Question: There is a one J Frame in which i have put 2 panels & the Card layout is given to the both panels
by image J Frame having 2 panels one is
panel pane >>Where i an going to call panel1, panel2, panel3 where all that 3 panels have some controls like JtextField, jComboBox etc.
button pane >> in this the panel have button next & back when next is pressed (if panel pane Showing panel1 then) panel1 controls to be get validate
like that etc
code is as follow
'''
package Code;
/**
*
* @author Rohini
*/
import java.awt.*;
import javax.swing.*;
import java.awt.event.*;
public class InvoicePage extends JFrame implements ActionListener{
JLabel newInvoic, invoiceNol, invoiceNo;
JButton clinfoNext, payentryNext, termentryNext;
JButton clinfoBack, payentryBack, termentryBack;
JPanel buttonPane, clinfoBPane, payentryBPane, termentryBPane;
JPanel panelpane, client_info, invoice_entry, term_entry;
Container c = this.getContentPane();
CardLayout cardmain, cardbutton;
Font head = new Font("Times New Roman",Font.BOLD,20);
Font subheadb = new Font("Times New Roman",Font.BOLD,14);
Font subheadp = new Font("Times New Roman",Font.PLAIN,14);
public InvoicePage() throws HeadlessException {
super("Thane Bharat Sahakari Bank : New Invoice");
// initialization of variables
cardmain = new CardLayout();
cardbutton = new CardLayout();
newInvoic = new JLabel("New Invoice");
invoiceNol = new JLabel("Invoice No");
invoiceNo = new JLabel("DB Value of id");
clinfoNext = new JButton(" Next > > ");
payentryNext = new JButton(" Next > > ");
termentryNext = new JButton(" Next > > ");
clinfoBack = new JButton(" < < Back ");
payentryBack = new JButton(" < < Back ");
termentryBack = new JButton(" < < Back ");
buttonPane = new JPanel(cardbutton);
clinfoBPane = new JPanel(null);
payentryBPane = new JPanel(null);
termentryBPane = new JPanel(null);
panelpane = new JPanel(cardmain);
client_info = new clientInfo();
invoice_entry = new discription();
term_entry = new termentry();
// setting properties of variabels
panelpane.add(client_info,"Client_info");
panelpane.add(invoice_entry,"invoice_entry");
panelpane.add(term_entry,"term_entry");
buttonPane.add(clinfoBPane,"clinfoBpane");
buttonPane.add(payentryBPane,"payentryBPane");
buttonPane.add(termentryBPane,"termentryBPane");
clinfoBPane.add(clinfoBack);
clinfoBPane.add(clinfoNext);
payentryBPane.add(payentryBack);
payentryBPane.add(payentryNext);
termentryBPane.add(termentryBack);
termentryBPane.add(termentryNext);
newInvoic.setFont(head);
invoiceNol.setFont(subheadb);
invoiceNo.setFont(subheadp);
clinfoNext.addActionListener(this);
payentryNext.addActionListener(this);
termentryNext.addActionListener(this);
clinfoBack.addActionListener(this);
payentryBack.addActionListener(this);
termentryBack.addActionListener(this);
// setting Bounds
Bounds(0,0);
// Adding Components
c.add(newInvoic);
c.add(invoiceNol);
c.add(invoiceNo);
c.add(buttonPane);
c.add(panelpane);
// Form properties
cardbutton.show(buttonPane,"clinfoBpane");
cardmain.show(panelpane,"Client_info") ;
c.setLayout(null);
c.setBackground(Color.WHITE);
//clinfoBPane.setBackground(Color.WHITE);
this.setResizable(true);
this.setVisible(true);
setDefaultCloseOperation(3);
System.out.println("");
}
public void Bounds( int i, int j ){
if(i == 0){
newInvoic.setBounds(250,0,150,30);
invoiceNol.setBounds(400,30,100,25);
invoiceNo.setBounds(500,30,100,25);
buttonPane.setBounds(0,410,610,50);
panelpane.setBounds(0,50,610,350);
clinfoNext.setBounds(430,5,150,30);
clinfoBack.setBounds(25,5,150,30);
this.setSize(625,505);
this.setLocation(300,150);
}
else if(i == 1){
newInvoic.setBounds(350,0,150,30);
invoiceNol.setBounds(600,30,100,25);
invoiceNo.setBounds(700,30,100,25);
buttonPane.setBounds(0,440,830,50);
panelpane.setBounds(0,50,815,390);
if(j == 0){
payentryNext.setBounds(640,5,150,30);
payentryBack.setBounds(30,5,150,30);
}
else if(j == 1){
termentryNext.setBounds(640,5,150,30);
termentryBack.setBounds(30,5,150,30);
}
this.setSize(830,525);
this.setLocation(200,100);
}
else{
}
}
public void actionPerformed(ActionEvent ae){
if(ae.getSource() == clinfoNext){
cardbutton.show(buttonPane,"payentryBPane");
cardmain.show(panelpane,"invoice_entry") ;
Bounds(1,0);
}
else if(ae.getSource() == clinfoBack){
this.dispose();
Mainfrm mf = new Mainfrm();
mf.setVisible(true);
}
else if((ae.getSource() == payentryNext)){
Bounds(1,1);
cardbutton.show(buttonPane,"termentryBPane");
cardmain.show(panelpane,"term_entry") ;
}
else if(ae.getSource() == payentryBack){
Bounds(0,0);
cardbutton.show(buttonPane,"clinfoBpane");
cardmain.show(panelpane,"Client_info") ;
}
else if(ae.getSource() == termentryBack){
cardbutton.show(buttonPane,"payentryBPane");
cardmain.show(panelpane,"invoice_entry") ;
Bounds(1,0);
}
else if(ae.getSource() == termentryNext){
JOptionPane.showConfirmDialog(this,"Are you sure that the invoice is over","Confirmation", JOptionPane.YES_NO_CANCEL_OPTION, 0);
}
else{
}
}
public static void main(String []avi){
new InvoicePage();
}
}
'''
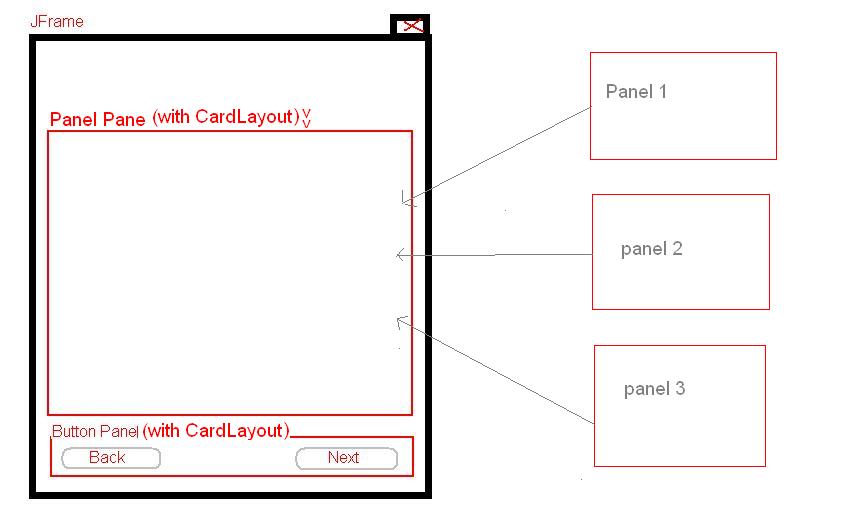
Answer: yes!! i got the answer
actually the outside panel variables are need to be have a public scope
&
(see above code)
'''
JPanel panelpane, client_info, invoice_entry, term_entry;
'''
i have created the instance of JPanel & initiate it with the outside panel i.e
'''
client_info = new clientInfo();
invoice_entry = new discription();
term_entry = new termentry();
'''
instead of that the panels are doing
'''
JPanel panelpane, client_info, invoice_entry, term_entry;
'''
by trying this problem get solve
'''
JPanel panelpane;
clientInfo client_info;
discription invoice_entry;
'''
by this we can able to give the actionListner